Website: crate-barrel
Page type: billing-address
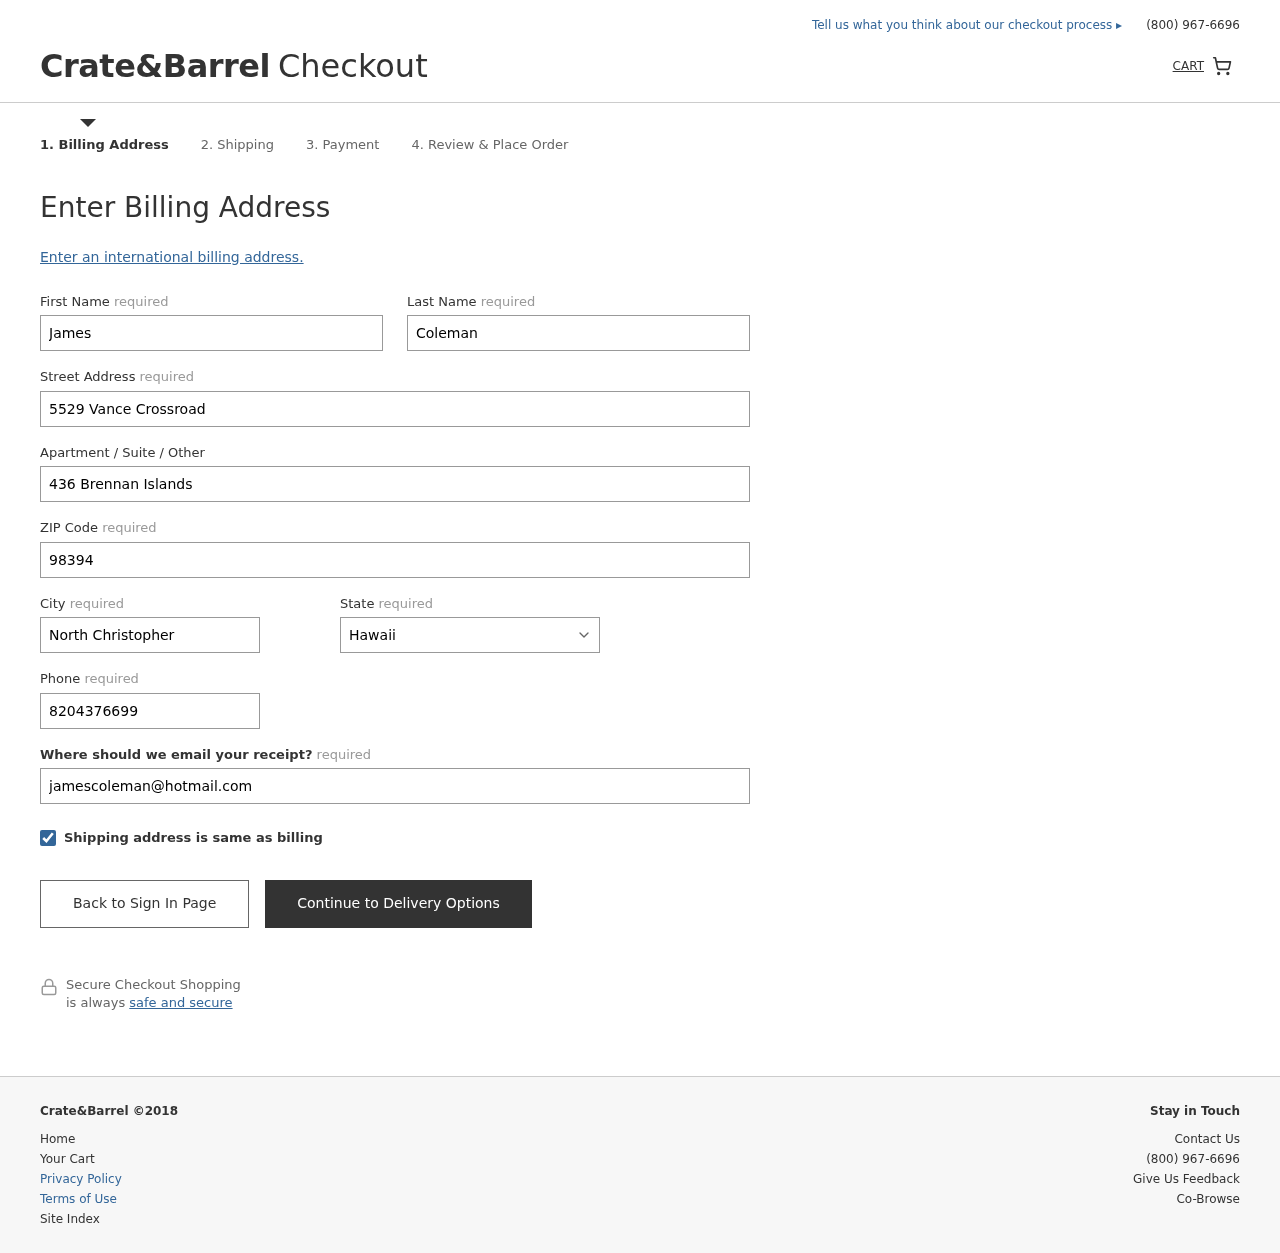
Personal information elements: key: PII_STATE
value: Hawaii
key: PII_FIRSTNAME
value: James
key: PII_LASTNAME
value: Coleman
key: PII_STREET
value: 5529 Vance Crossroad
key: PII_STREET2
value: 436 Brennan Islands
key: PII_POSTCODE
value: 98394
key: PII_CITY
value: North Christopher
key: PII_PHONE
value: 8204376699
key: PII_EMAIL
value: jamescoleman@hotmail.com